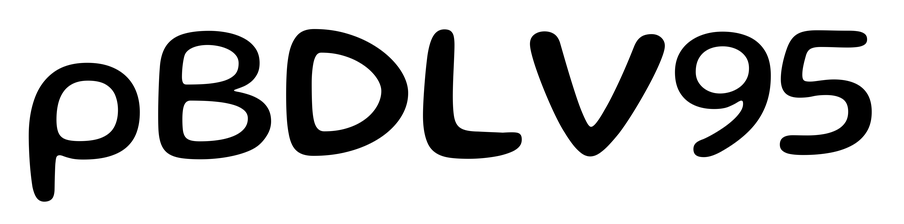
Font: Gluten_Regular